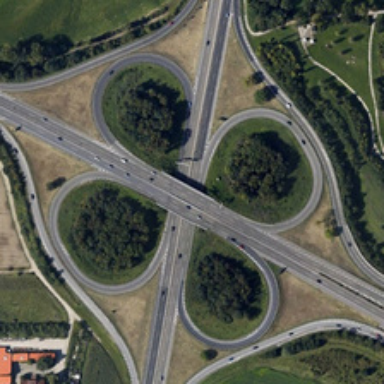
Many green trees and several buildings are near a viaduct shaped four circles .